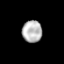
Tissue: prostate
Cell type: T cells
Senescence score: 0.3418
Nuclear area (px): 425
Mean DAPI intensity: 183.412